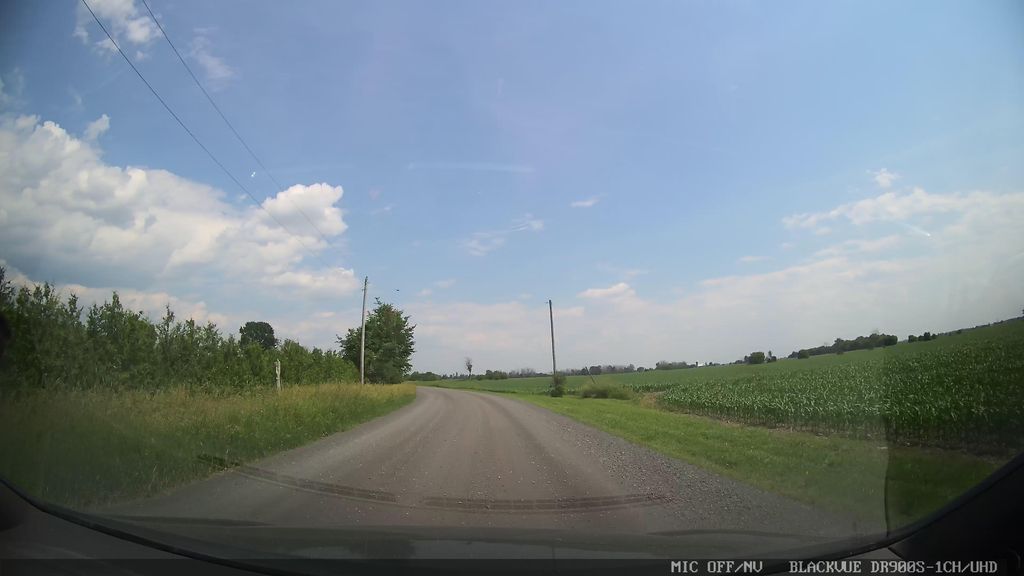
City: ottawa-gatineau